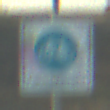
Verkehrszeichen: BeginnFahrradstrasse
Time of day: SunriseSunset
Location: Outdoor (Nature)
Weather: PartlyCloudy
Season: NotSpecified
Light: Natural